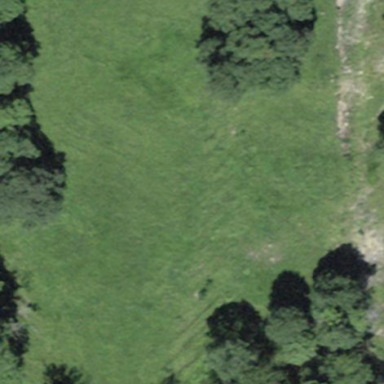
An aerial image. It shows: Beautiful meadow.